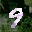
Label: 9